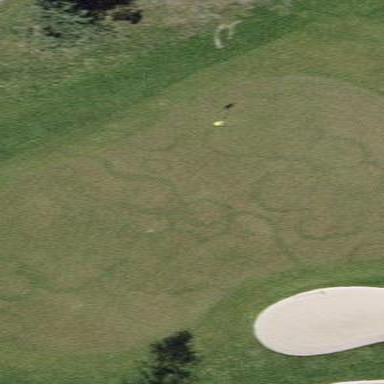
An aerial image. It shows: Golf green.